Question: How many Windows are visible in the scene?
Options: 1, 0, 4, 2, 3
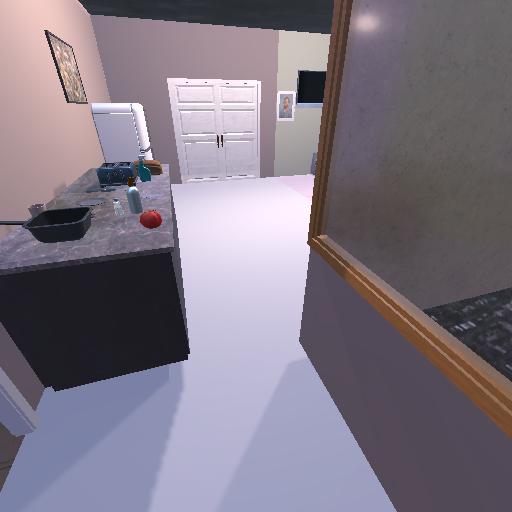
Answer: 1